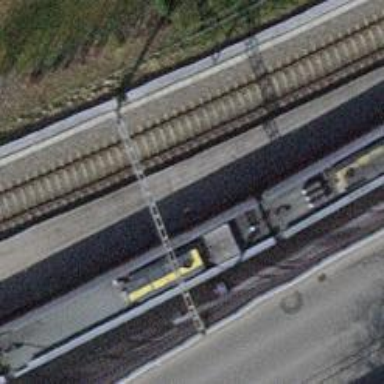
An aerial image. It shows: Single-track railway with electrified contact lines.